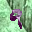
Label: 9